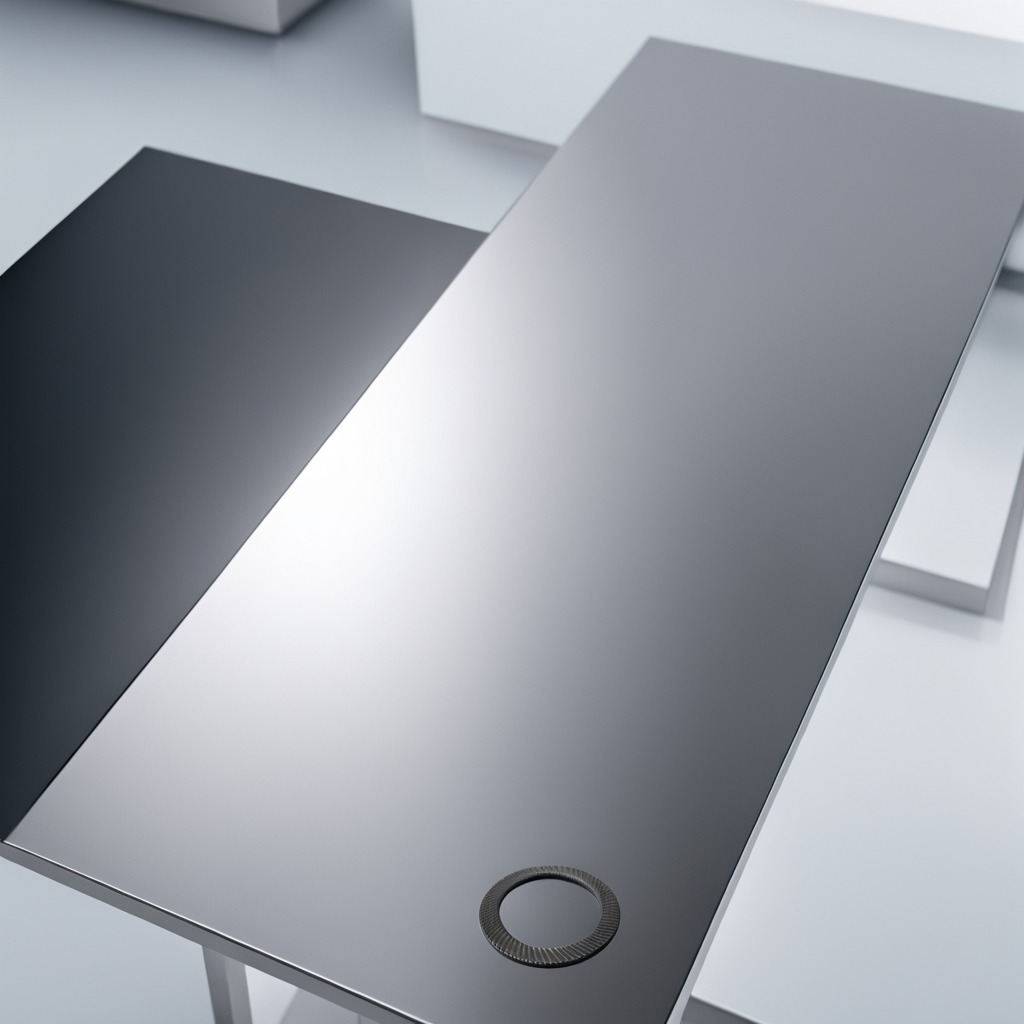
A flat metal washer is lying on the stainless steel table in a high-end prototyping lab.